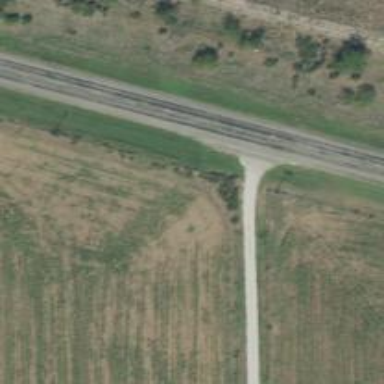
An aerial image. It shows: Asphalt trunk highway.